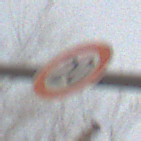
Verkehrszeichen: Geschwindigkeit20
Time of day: MorningAfternoon
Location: Outdoor (Nature)
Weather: PartlyCloudy
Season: Winter
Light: Natural